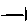
Label: line